Interaction volume radius: 5 \u00c5
Interaction volume height: 25 \u00c5
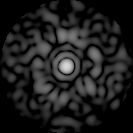
Disorder parameter: 0.7931